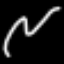
Label: squiggle